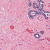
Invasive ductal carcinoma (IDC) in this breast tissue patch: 0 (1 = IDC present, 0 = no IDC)